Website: lowes
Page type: billing-address
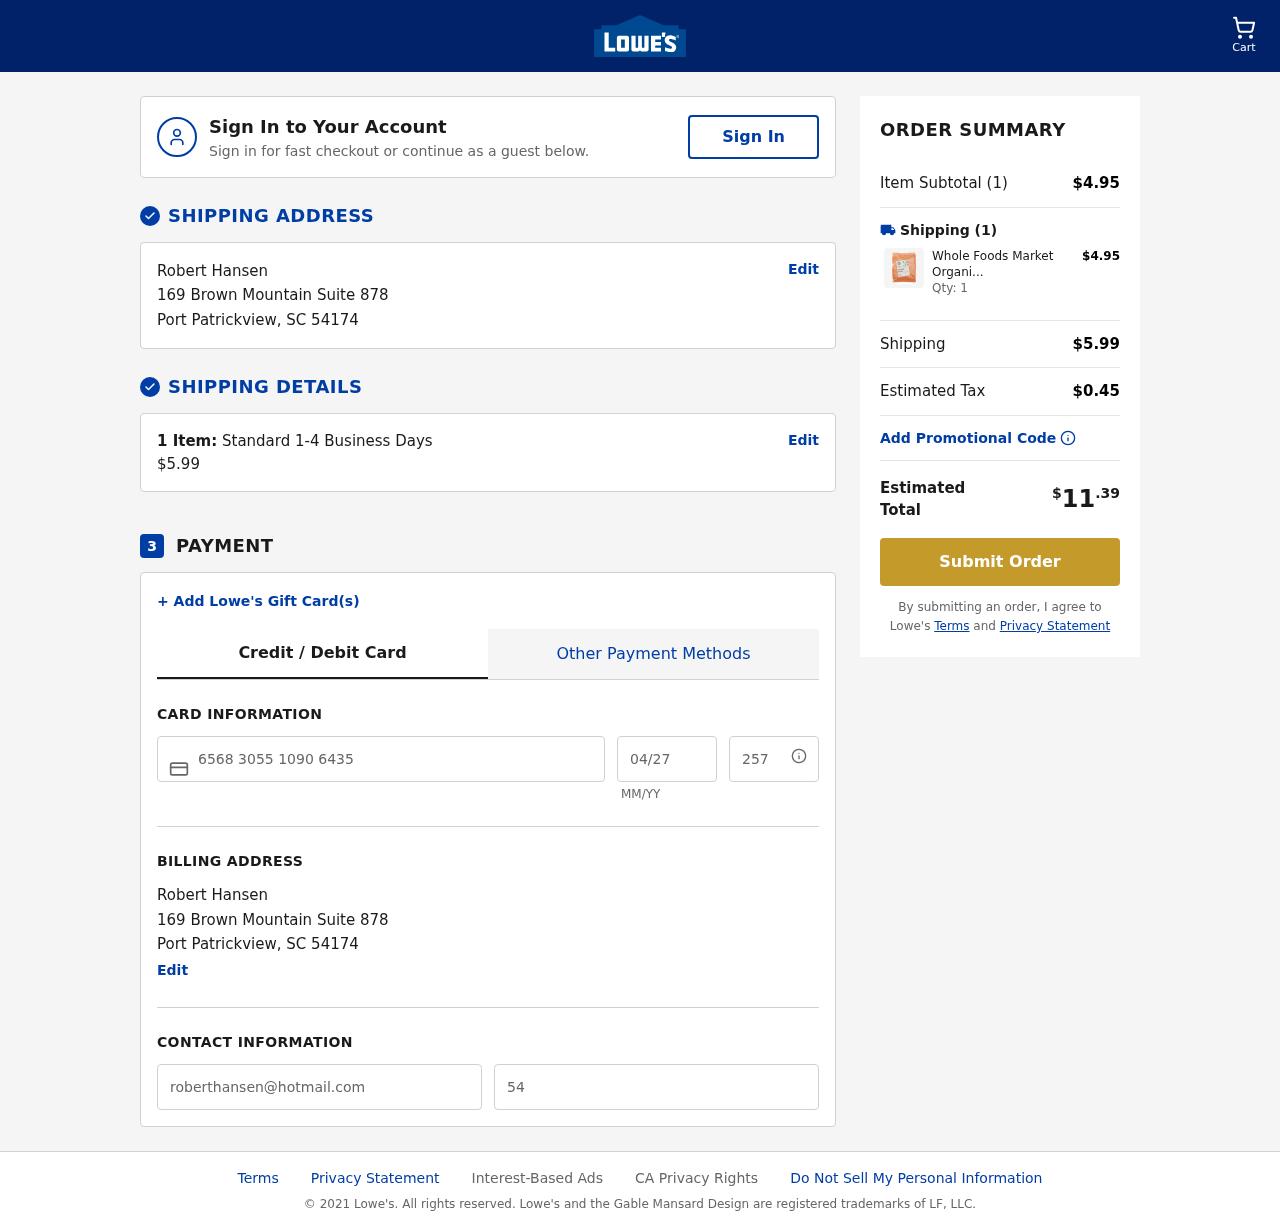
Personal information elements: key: PII_CARD_CVV
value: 257
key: PII_CARD_EXPIRY
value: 04/27
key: PII_CARD_NUMBER
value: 6568 3055 1090 6435
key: PII_CITY
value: Port Patrickview
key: PII_EMAIL
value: roberthansen@hotmail.com
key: PII_FULLNAME
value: Robert Hansen
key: PII_PHONE
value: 5487644129
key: PII_POSTCODE
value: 54174
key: PII_STATE_ABBR
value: SC
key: PII_STREET
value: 169 Brown Mountain Suite 878
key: PII_FULLNAME2
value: Robert Hansen
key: PII_CITY2
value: Port Patrickview
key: PII_STATE_ABBR2
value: SC
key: PII_POSTCODE_FULL
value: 54174
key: PII_POSTCODE_NUMERIC
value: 54174
Product elements: key: PRODUCT1_NAME
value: Whole Foods Market Organic Red Split Lentils, 500 g
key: PRODUCT1_PRICE
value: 4.95
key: PRODUCT1_QUANTITY
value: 1
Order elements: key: ORDER_NUM_ITEMS
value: Cart
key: ORDER_NUM_ITEMS
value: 1 Item:
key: ORDER_NUM_ITEMS
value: Item Subtotal (1)
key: ORDER_SHIPPING_COST
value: $5.99
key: ORDER_SUBTOTAL
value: $4.95
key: ORDER_TAX
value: $0.45
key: ORDER_TOTAL
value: $11.39